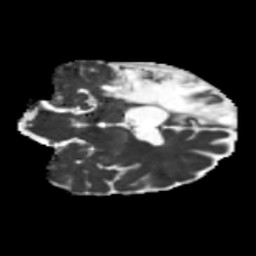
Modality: MD
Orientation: coronal
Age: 49
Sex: male
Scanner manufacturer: siemens
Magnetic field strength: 3 T
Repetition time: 5.25 s
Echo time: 0.08 s